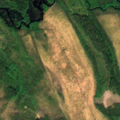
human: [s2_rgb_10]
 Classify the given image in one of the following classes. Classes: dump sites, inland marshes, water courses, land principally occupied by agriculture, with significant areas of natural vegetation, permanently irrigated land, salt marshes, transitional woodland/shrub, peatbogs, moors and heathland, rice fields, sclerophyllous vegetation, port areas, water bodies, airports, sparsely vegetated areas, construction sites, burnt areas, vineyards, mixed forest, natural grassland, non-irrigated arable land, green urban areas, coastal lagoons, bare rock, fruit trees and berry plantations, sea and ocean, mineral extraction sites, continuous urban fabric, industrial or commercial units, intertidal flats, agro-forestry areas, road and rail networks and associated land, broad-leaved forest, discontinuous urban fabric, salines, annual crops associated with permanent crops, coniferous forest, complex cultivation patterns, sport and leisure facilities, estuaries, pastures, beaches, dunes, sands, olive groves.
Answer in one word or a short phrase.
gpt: coniferous forest, mixed forest, peatbogs